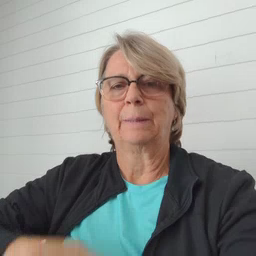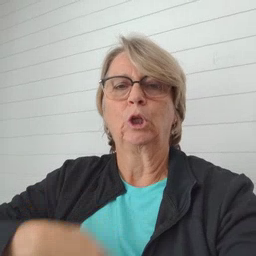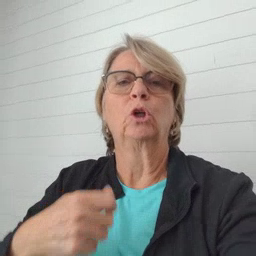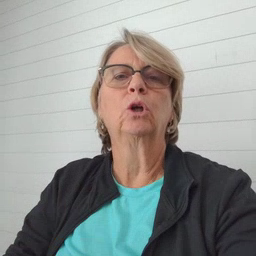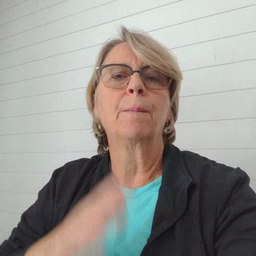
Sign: zipper